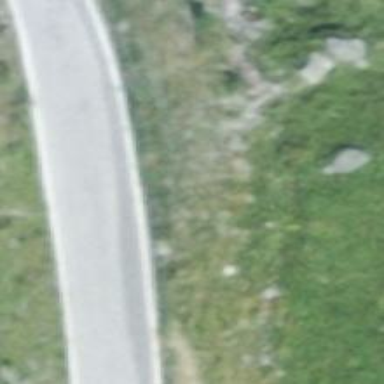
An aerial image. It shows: Bus stop along the road.